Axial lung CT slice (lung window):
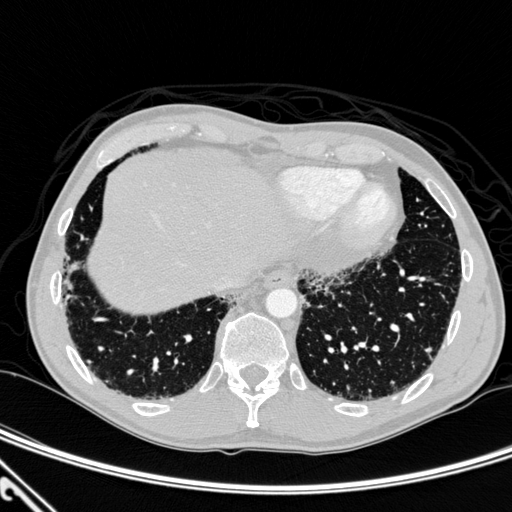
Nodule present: no